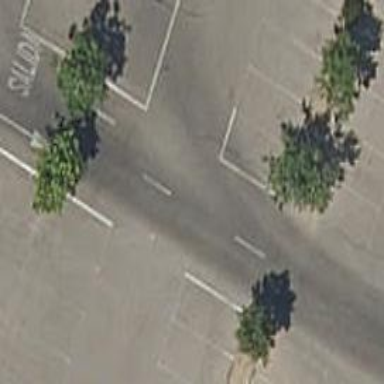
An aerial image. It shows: Road serving as parking aisle.